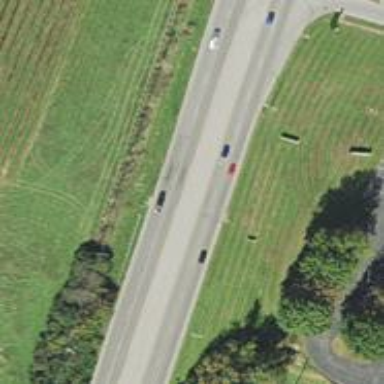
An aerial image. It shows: Trunk highway.